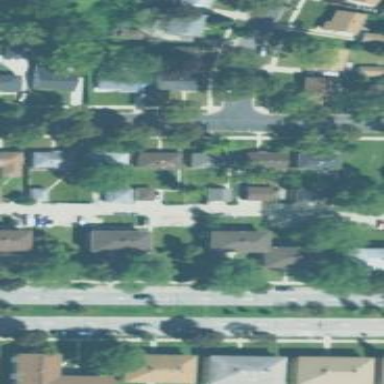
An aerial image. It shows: Sidewalk.